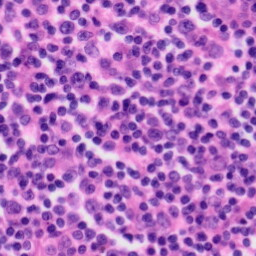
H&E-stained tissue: Tonsil